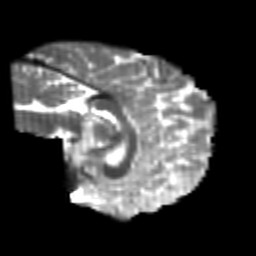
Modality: T2w
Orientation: sagittal
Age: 20
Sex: female
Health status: healthy
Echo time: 0.074 s